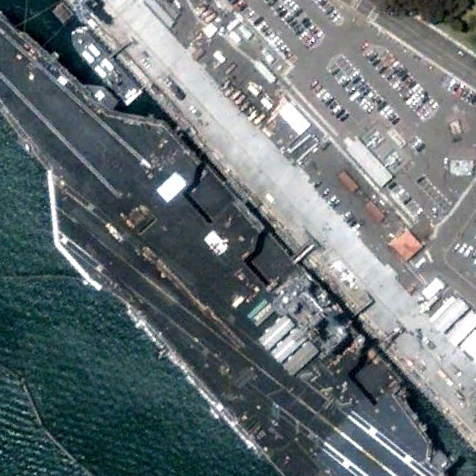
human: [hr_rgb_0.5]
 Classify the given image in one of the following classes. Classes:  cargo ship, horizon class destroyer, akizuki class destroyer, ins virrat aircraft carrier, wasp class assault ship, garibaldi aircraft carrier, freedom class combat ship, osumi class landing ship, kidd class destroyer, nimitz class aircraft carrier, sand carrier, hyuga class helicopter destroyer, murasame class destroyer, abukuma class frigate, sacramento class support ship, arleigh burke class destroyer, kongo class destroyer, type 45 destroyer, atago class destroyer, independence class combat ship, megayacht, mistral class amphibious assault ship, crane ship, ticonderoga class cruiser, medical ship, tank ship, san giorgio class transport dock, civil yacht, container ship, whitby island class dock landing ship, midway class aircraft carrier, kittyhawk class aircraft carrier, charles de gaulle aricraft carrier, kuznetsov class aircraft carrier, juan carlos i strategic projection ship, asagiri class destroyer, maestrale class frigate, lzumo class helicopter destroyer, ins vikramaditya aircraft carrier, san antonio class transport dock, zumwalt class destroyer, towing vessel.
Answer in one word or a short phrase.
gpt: Nimitz class aircraft carrier